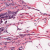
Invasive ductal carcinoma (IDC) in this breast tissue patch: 1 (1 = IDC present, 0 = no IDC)